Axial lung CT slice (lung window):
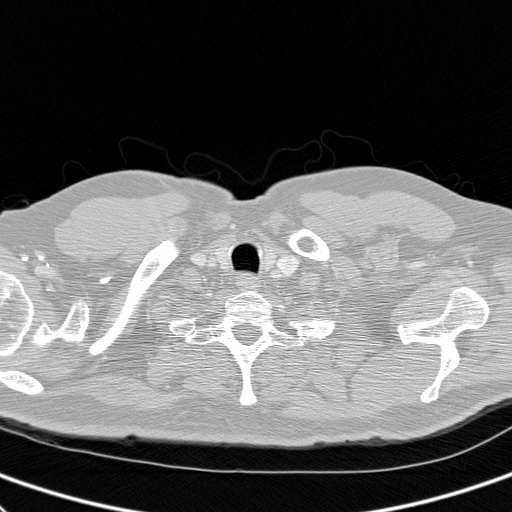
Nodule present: no